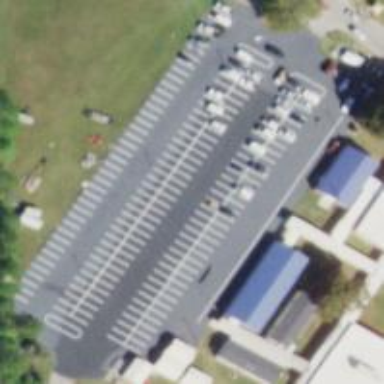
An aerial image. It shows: Parking area.